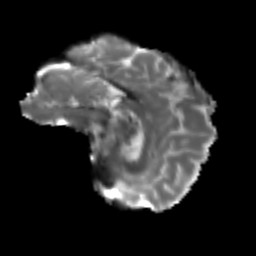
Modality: T2w
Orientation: sagittal
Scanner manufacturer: siemens
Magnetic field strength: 3 T
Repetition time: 3.6 s
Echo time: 0.092 s